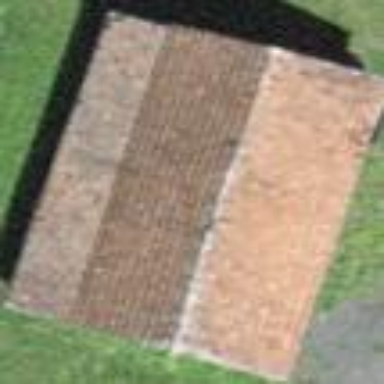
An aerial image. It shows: Shed building.